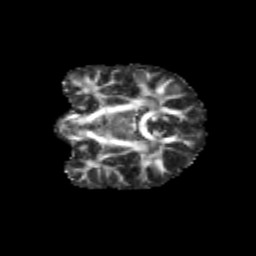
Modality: FA
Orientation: coronal
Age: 12
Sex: male
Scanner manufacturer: siemens
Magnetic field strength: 3 T
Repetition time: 3.8 s
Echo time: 0.07 s